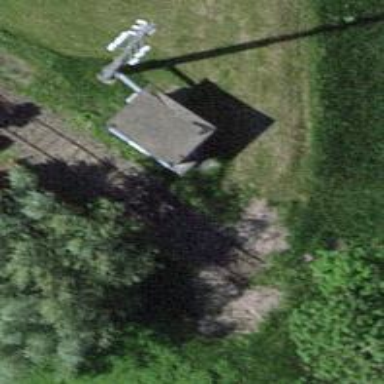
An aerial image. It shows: Railway buffer stop.